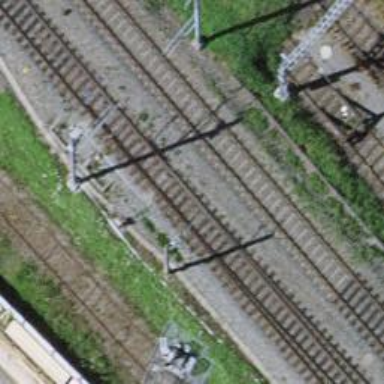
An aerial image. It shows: Railway switch.